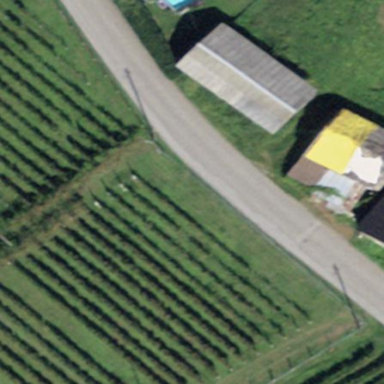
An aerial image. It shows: Vineyard where grapes are grown.